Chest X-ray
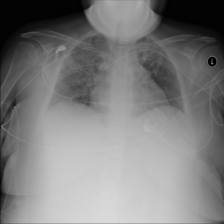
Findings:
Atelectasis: negative
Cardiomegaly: negative
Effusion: negative
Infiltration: positive
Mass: negative
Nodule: negative
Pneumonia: negative
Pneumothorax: negative
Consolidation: negative
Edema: negative
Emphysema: negative
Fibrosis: negative
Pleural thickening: negative
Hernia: negative